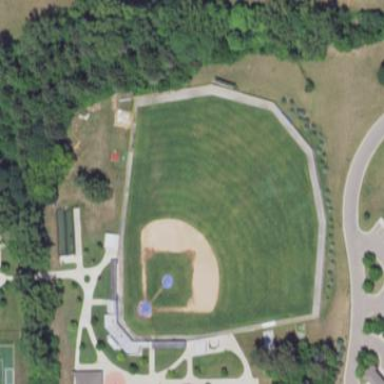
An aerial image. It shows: Baseball pitch for leisure and sports activities.